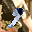
Label: 9